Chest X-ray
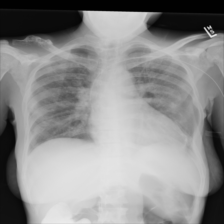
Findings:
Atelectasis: negative
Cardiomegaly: negative
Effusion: negative
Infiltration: negative
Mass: negative
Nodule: negative
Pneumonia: negative
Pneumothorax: negative
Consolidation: negative
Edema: negative
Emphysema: negative
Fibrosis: negative
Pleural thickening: negative
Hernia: negative